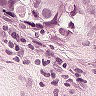
Metastatic tissue present: yes